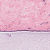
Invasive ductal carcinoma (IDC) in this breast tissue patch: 0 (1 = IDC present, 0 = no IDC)